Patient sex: M
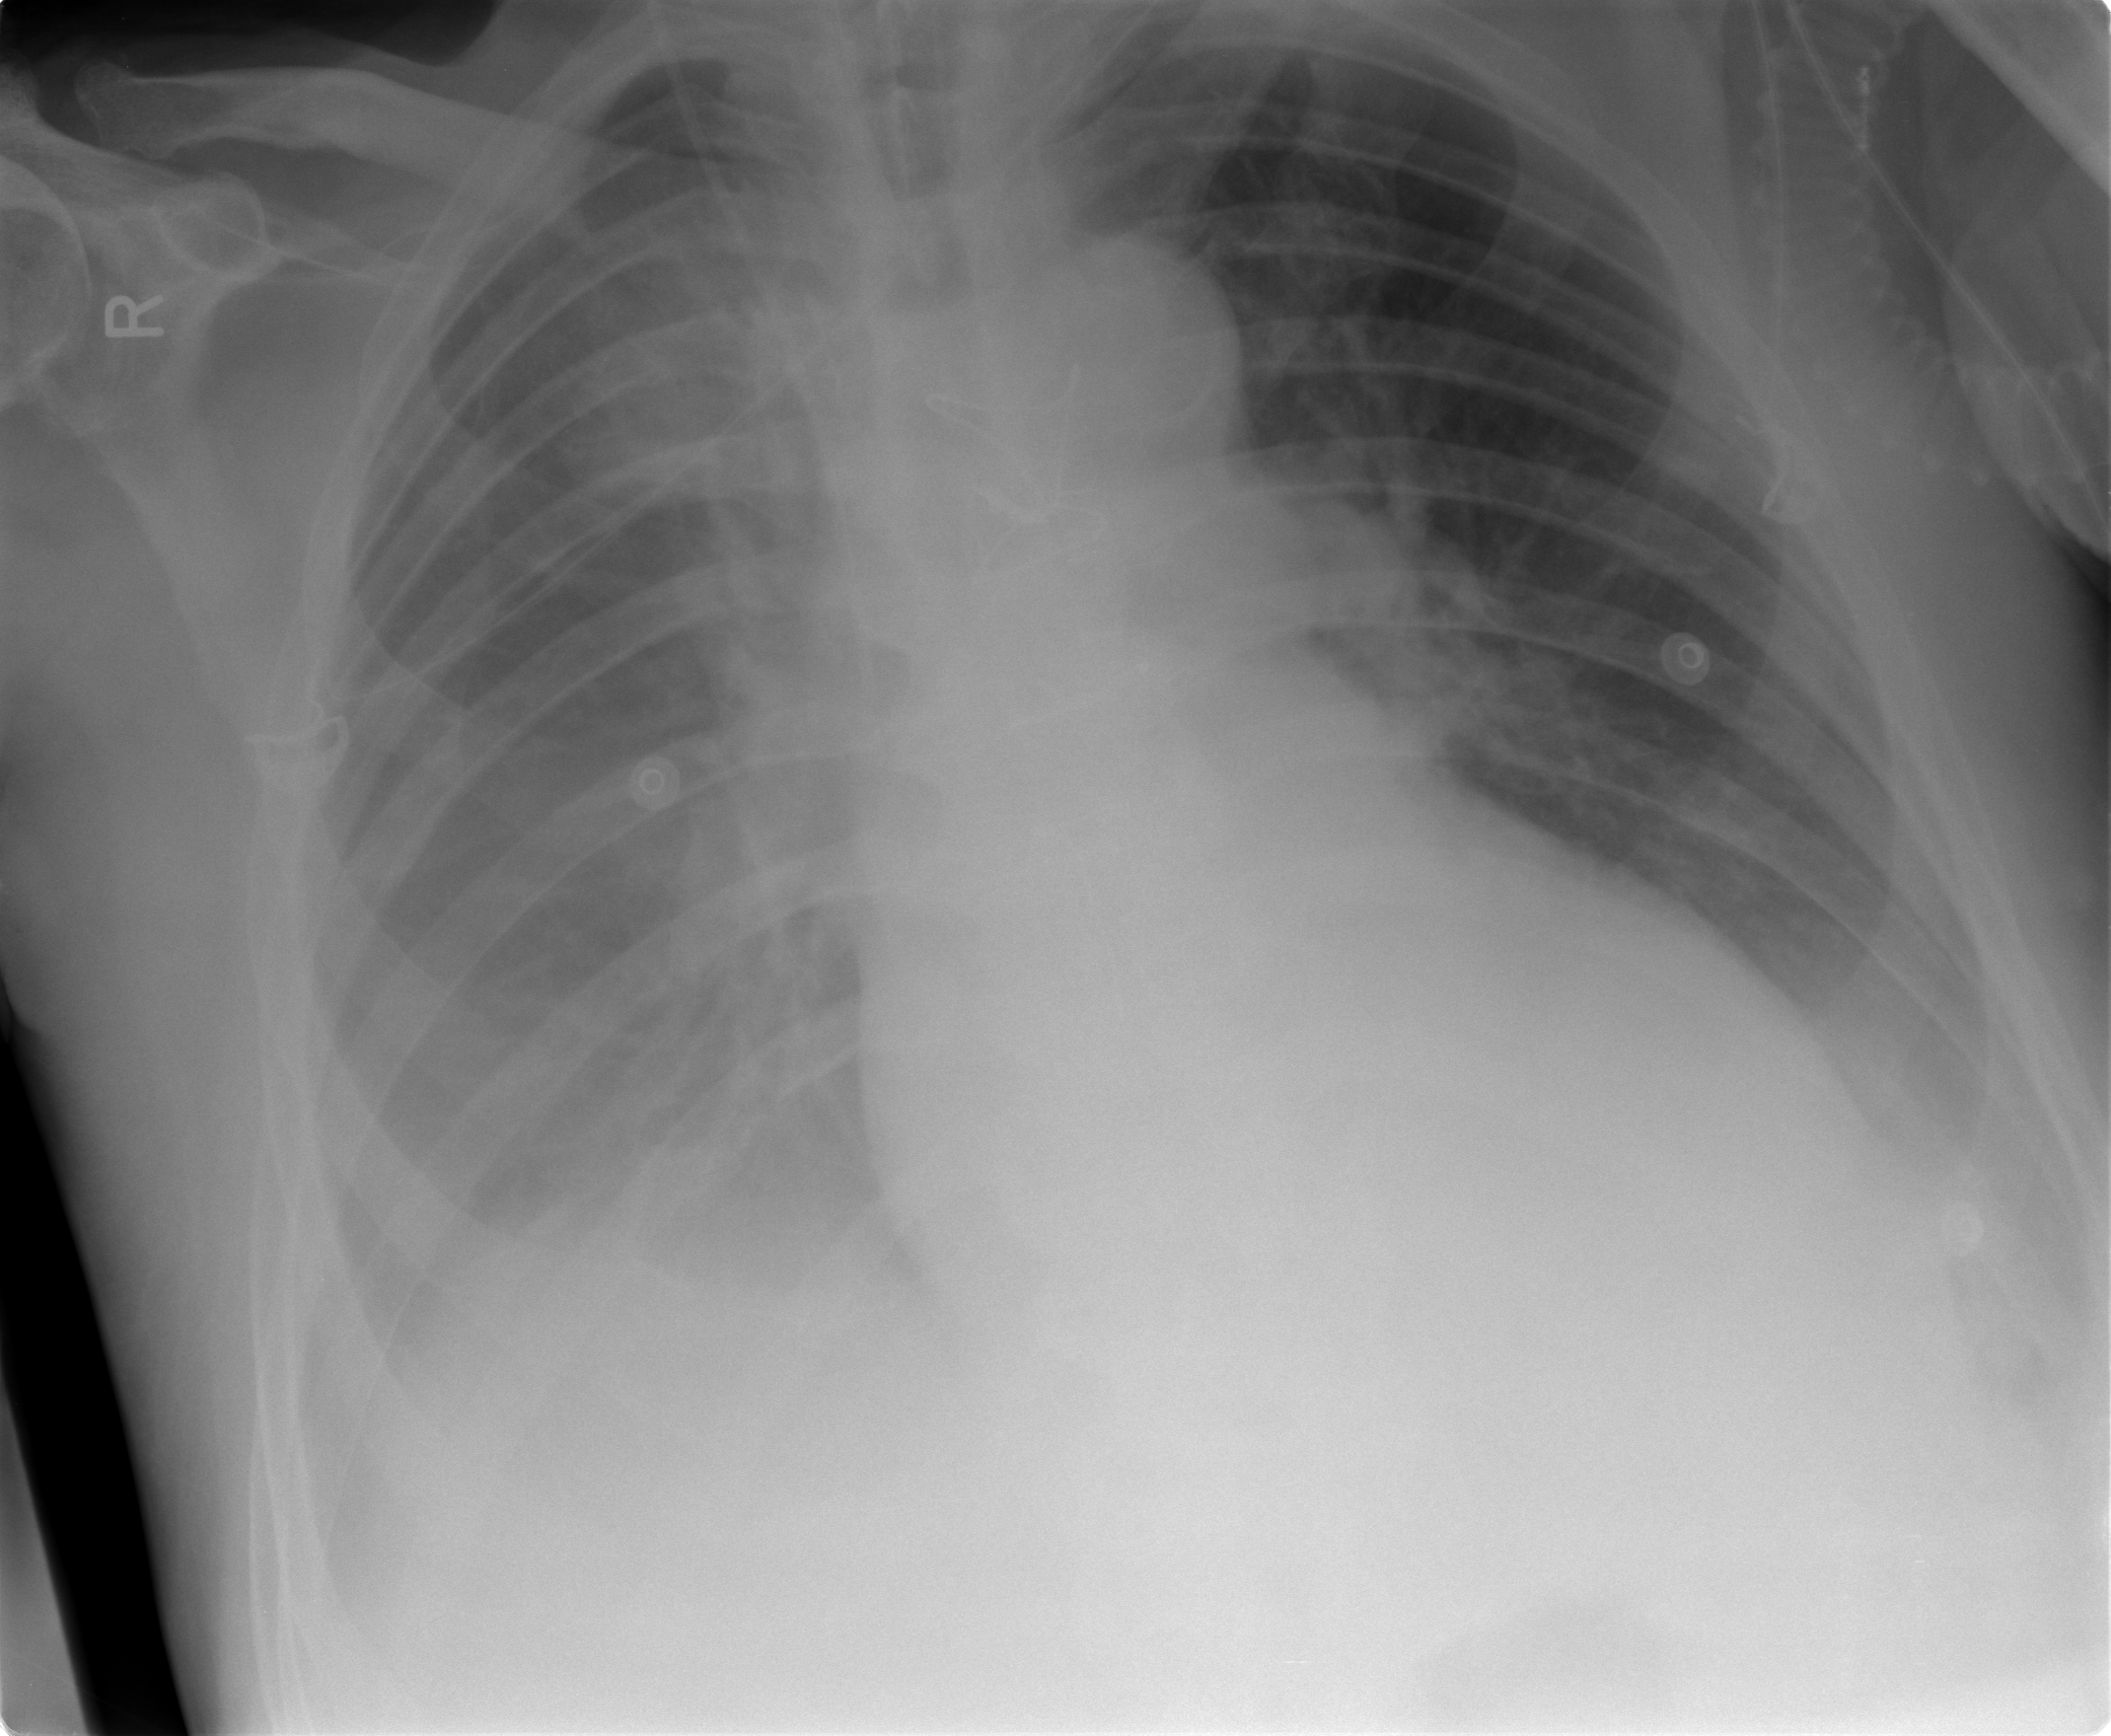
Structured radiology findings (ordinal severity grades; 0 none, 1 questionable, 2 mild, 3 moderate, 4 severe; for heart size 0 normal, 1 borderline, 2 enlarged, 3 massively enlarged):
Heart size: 1
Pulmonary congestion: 0
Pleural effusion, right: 2
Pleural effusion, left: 1
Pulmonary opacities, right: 0
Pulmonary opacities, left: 0
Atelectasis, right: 2
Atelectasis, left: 1